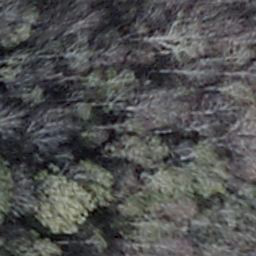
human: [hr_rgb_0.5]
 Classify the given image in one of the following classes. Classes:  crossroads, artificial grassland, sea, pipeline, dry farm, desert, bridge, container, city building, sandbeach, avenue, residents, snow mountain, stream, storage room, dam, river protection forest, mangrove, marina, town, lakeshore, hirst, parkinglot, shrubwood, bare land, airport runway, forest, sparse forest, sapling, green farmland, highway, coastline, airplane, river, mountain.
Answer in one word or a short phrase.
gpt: shrubwood